Field crop: tomato
Growth stage: 2
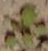
Species: solanum